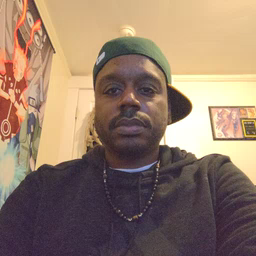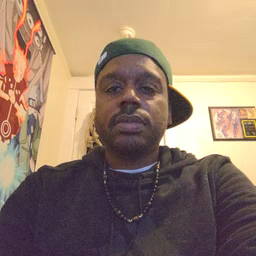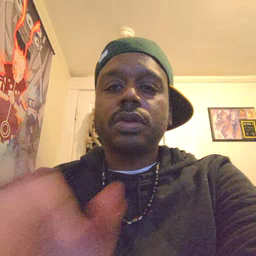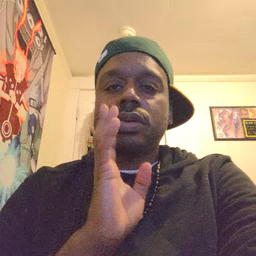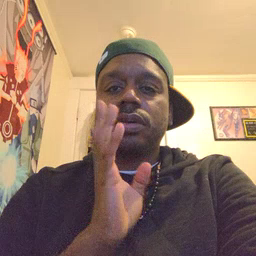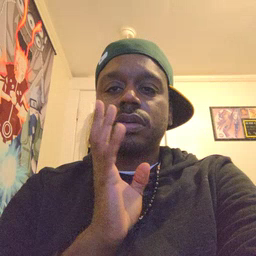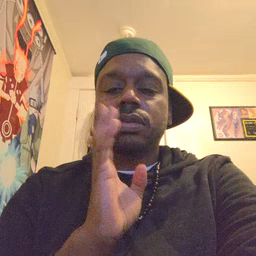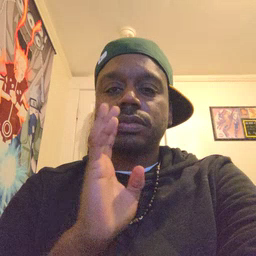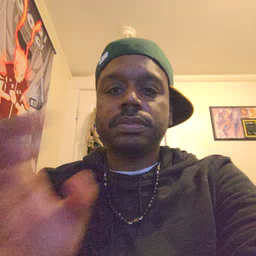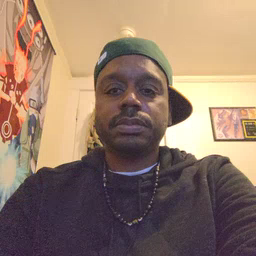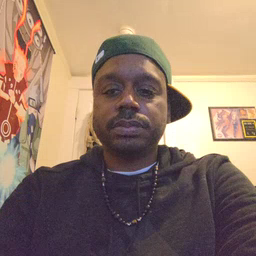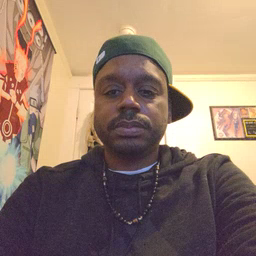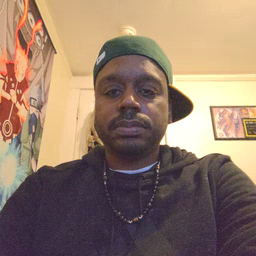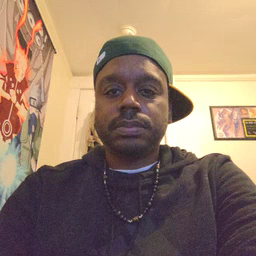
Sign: talk